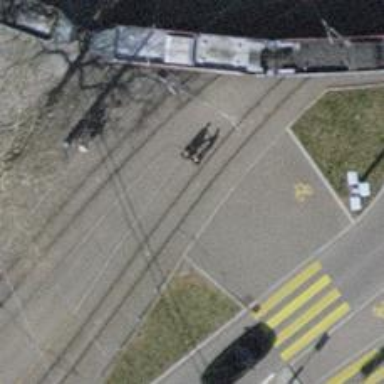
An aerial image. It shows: Tram crossing on the railway.